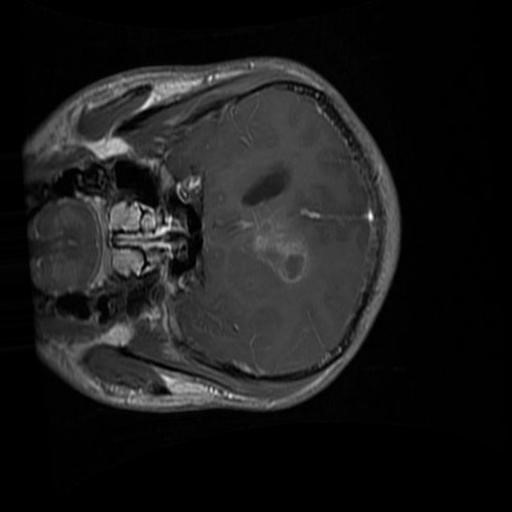
Label: brain_glioma